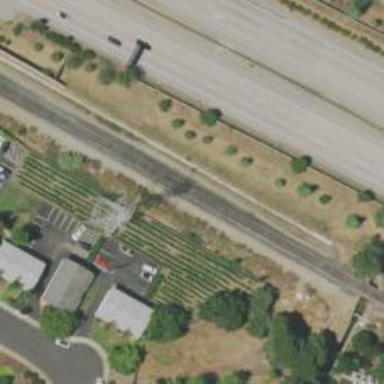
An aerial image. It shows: Railway track classified as "excepted."